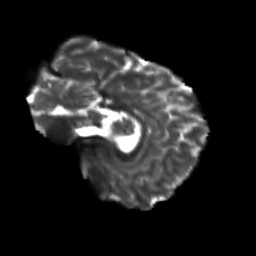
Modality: T2w
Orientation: sagittal
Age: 23
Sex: male
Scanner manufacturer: siemens
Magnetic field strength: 3 T
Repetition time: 3.5 s
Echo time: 0.125 s